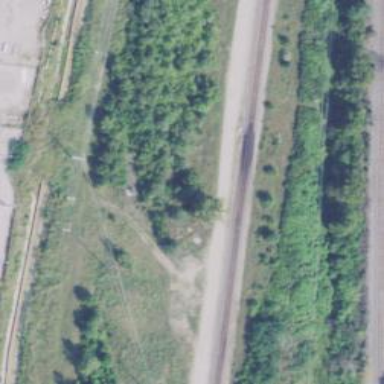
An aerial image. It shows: Abandoned railway.